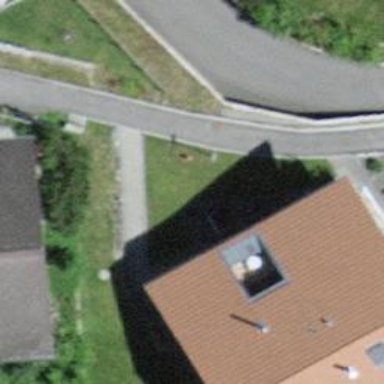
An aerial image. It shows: Asphalt footway.